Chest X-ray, PA view. Patient: 17 years old, sex M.
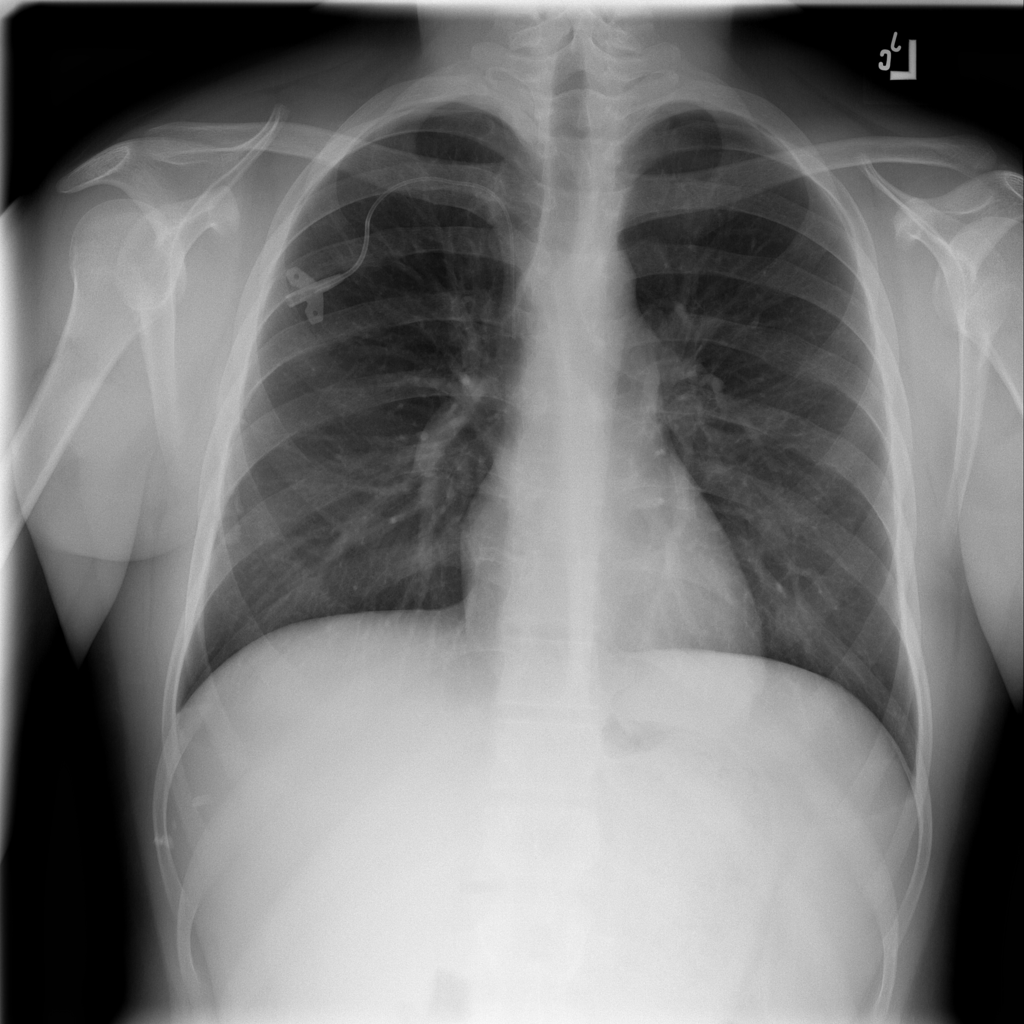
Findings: No Finding